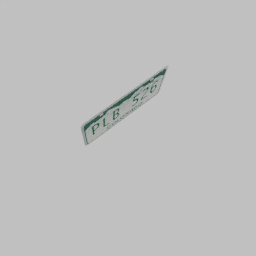
Label: mechanical